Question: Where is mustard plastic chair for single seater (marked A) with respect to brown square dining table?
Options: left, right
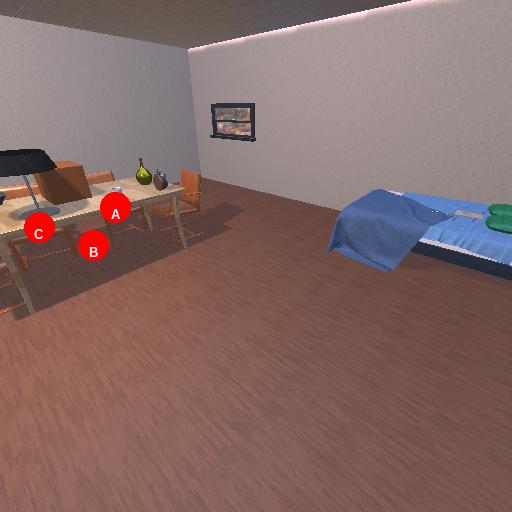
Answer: left